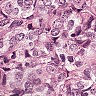
Metastatic tissue present: yes